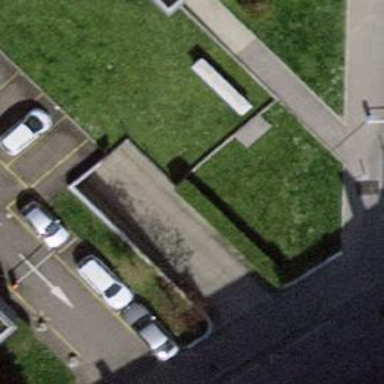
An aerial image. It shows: Parking area with asphalt surface.